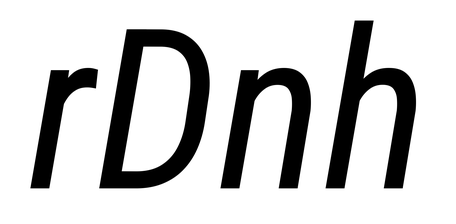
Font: Roboto-Italic_Condensed_Italic